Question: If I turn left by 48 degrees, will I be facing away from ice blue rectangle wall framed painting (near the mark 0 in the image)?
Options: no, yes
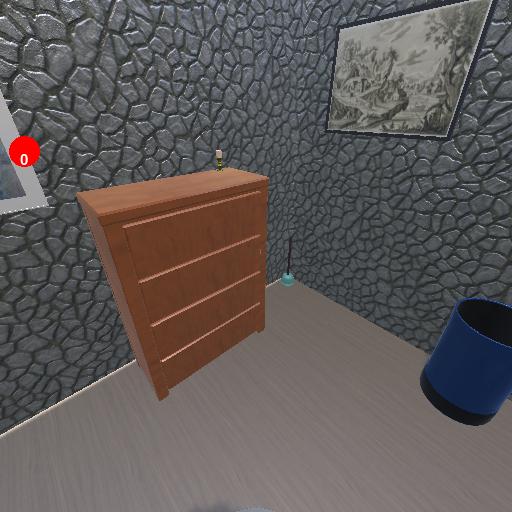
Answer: no